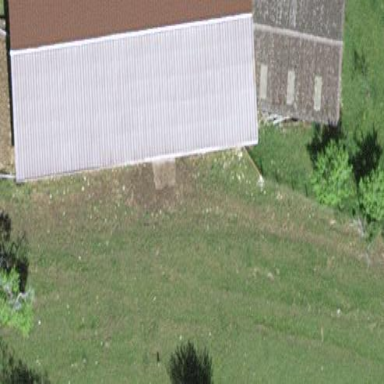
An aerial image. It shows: Rural barn.